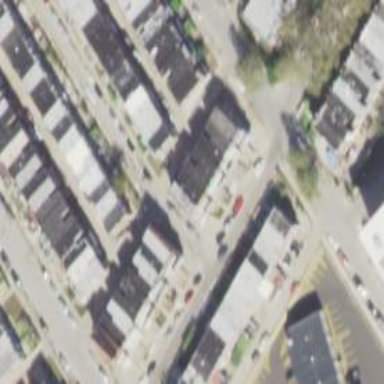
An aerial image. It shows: Alleyway designated as service road.